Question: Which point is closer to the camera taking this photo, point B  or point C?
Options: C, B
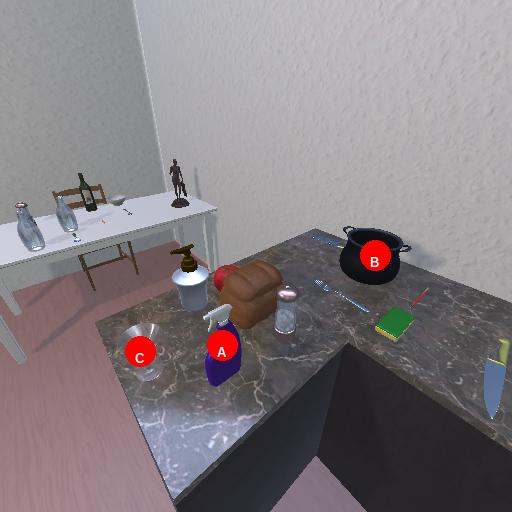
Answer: C